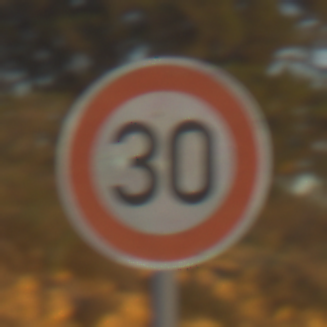
Verkehrszeichen: Geschwindigkeit30
Umgebung: Outdoor, RoadRail
Tageszeit: SunriseSunset
Wetter: PartlyCloudy
Licht: Natural
Jahreszeit: NotSpecified
Kontrast: HighContrast